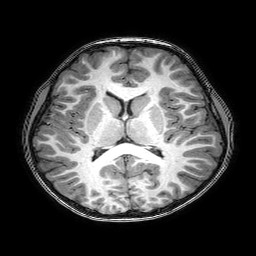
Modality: T1w
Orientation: coronal
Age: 6
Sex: male
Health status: healthy